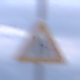
Verkehrszeichen: EinseitigVerengteFahrbahnRechts
Umgebung: Outdoor, Urban
Tageszeit: SunriseSunset
Wetter: PartlyCloudy
Licht: Natural
Jahreszeit: NotSpecified
Kontrast: LowContrast